Interaction volume radius: 5 \u00c5
Interaction volume height: 30 \u00c5
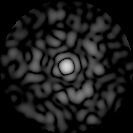
Disorder parameter: 0.8358